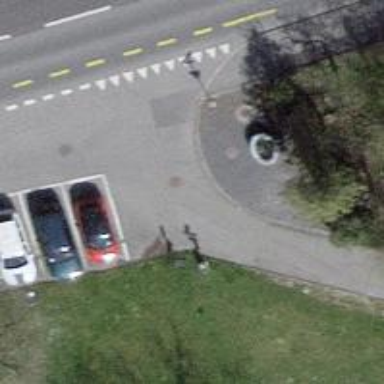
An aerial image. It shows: Path with asphalt surface and designated cycle lane.